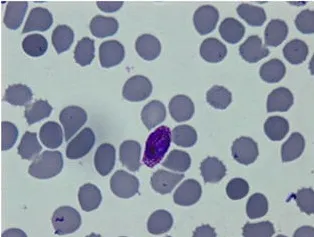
Microphotographs of giemsa-stained thin blood films of the patient viewed under 1000 x. Magnification. Infected red blood cell is enlarged, oval in shape with presence of Schuffner's dots, clearly seen in b and d.
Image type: pathology (giemsa)